Question: I am trying to move a custom hook I use in Vue to handle i18n from JavaScript to TypeScript, but I keep getting the following error:
> 'Element implicitly has an 'any' type because expression of type 'string' can't be used to index type 'Languages'. No index signature with a parameter of type 'string' was found on type 'Languages'.'

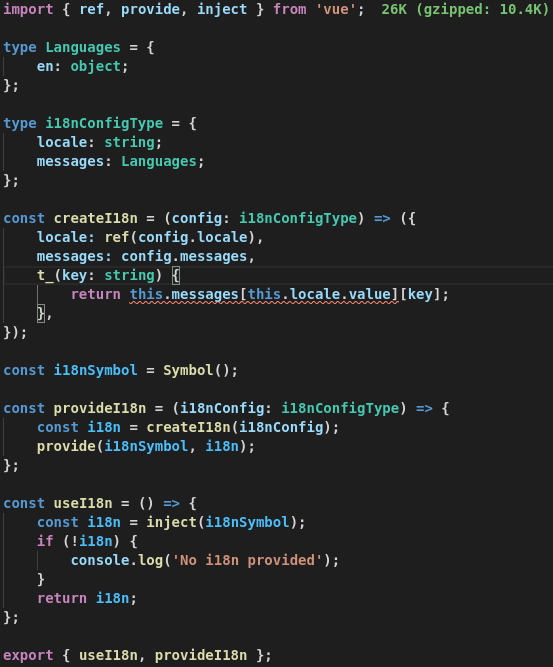
Answer: 'Languages' is typed as '{ en: object }', but I suspect you want it to be a string dictionary, which can be typed like this:
'''
type Languages = {
[locale: string]: Record<string, string>;
}
'''
<URL>